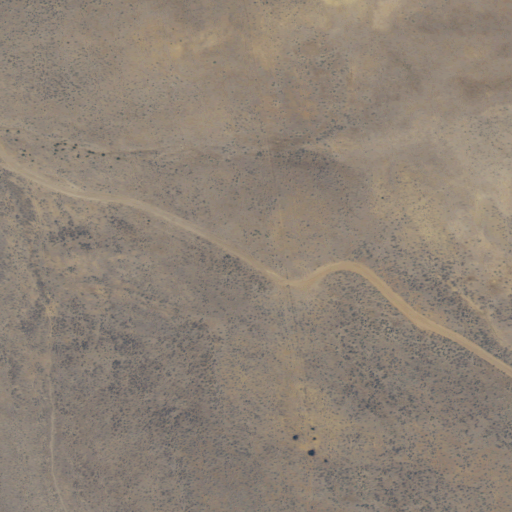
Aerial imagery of valley in Oregon named Little Valley containing shrub and grassland